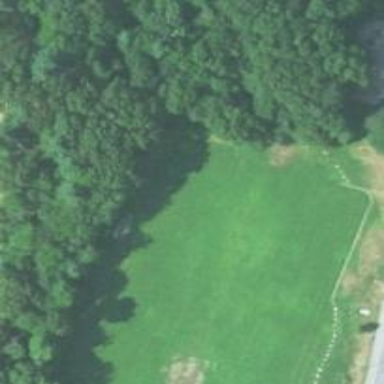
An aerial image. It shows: Soccer pitch designated for leisure and sports activities.